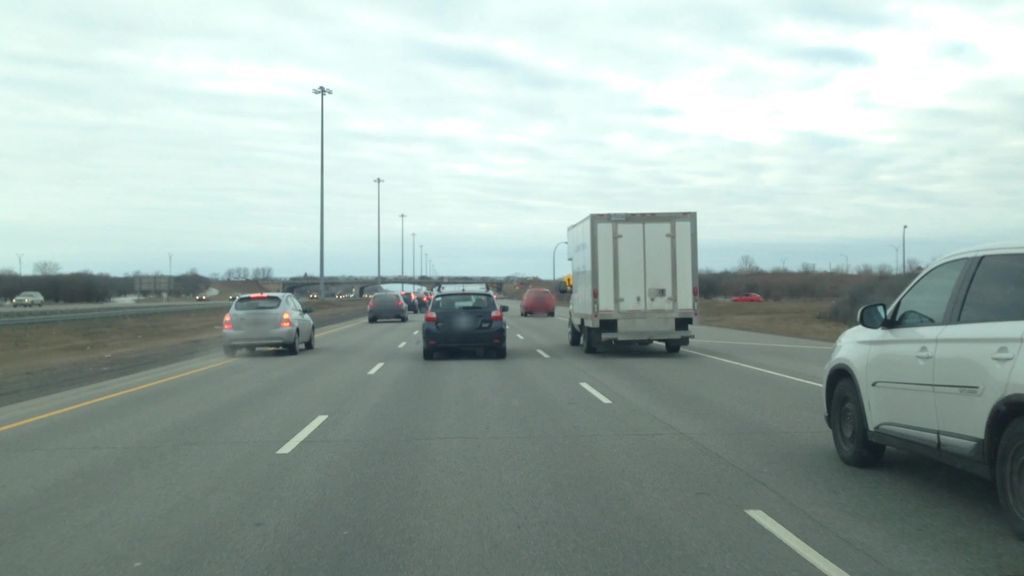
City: montreal